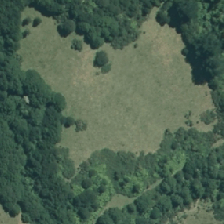
Land cover: high_producing_grassland